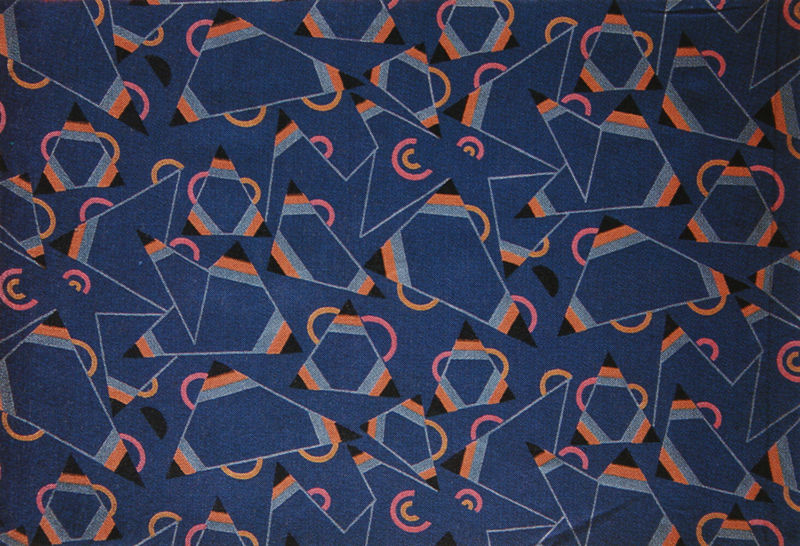
Titel: Stoffmusterentwurf: Abstraktes Dessin
Standort: St. Petersburg
Institution: Museum des Muchina-Instituts für Industrie-Design
Schlagwörter: blau, dreieck, bunt, orange, schwarz, muster, stoff, rosa, tapete, kreise, wirr, ecken, dreiecke